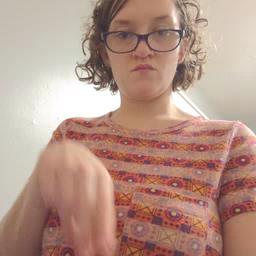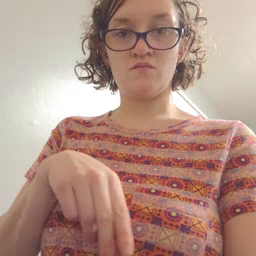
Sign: there